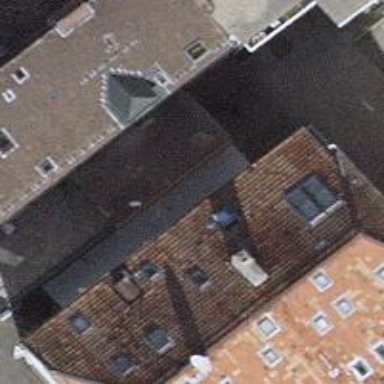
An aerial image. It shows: Restaurant in building.